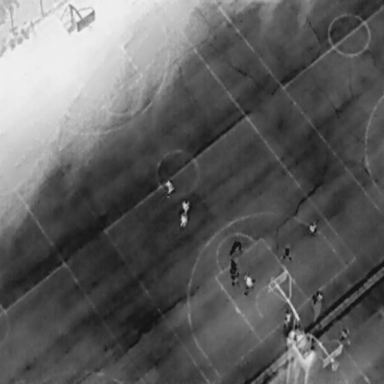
There are 11 People in the infrared image.